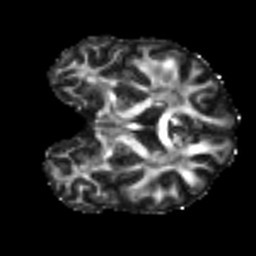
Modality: FA
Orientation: coronal
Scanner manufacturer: siemens
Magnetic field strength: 3 T
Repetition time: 4 s
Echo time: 0.0594 s